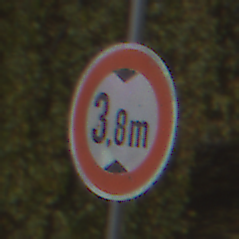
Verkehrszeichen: TatsaechlicheHoehe
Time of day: MorningAfternoon
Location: Outdoor (Nature)
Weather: Overcast
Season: Autumn
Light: Natural